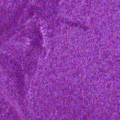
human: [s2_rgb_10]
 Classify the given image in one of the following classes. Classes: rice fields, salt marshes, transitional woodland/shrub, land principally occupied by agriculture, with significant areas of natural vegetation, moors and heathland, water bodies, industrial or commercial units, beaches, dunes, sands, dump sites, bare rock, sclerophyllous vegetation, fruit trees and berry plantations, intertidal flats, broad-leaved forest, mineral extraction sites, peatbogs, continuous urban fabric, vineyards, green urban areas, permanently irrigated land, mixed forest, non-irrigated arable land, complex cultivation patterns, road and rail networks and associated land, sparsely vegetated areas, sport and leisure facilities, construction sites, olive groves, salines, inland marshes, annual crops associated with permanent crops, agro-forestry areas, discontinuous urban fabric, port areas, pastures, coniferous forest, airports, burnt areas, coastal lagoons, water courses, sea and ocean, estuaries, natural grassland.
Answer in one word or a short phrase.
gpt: sea and ocean